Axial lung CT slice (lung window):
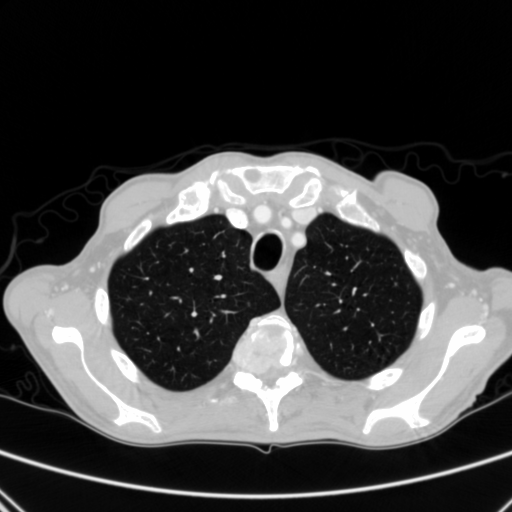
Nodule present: no